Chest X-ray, AP view. Patient: 24 years old, sex F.
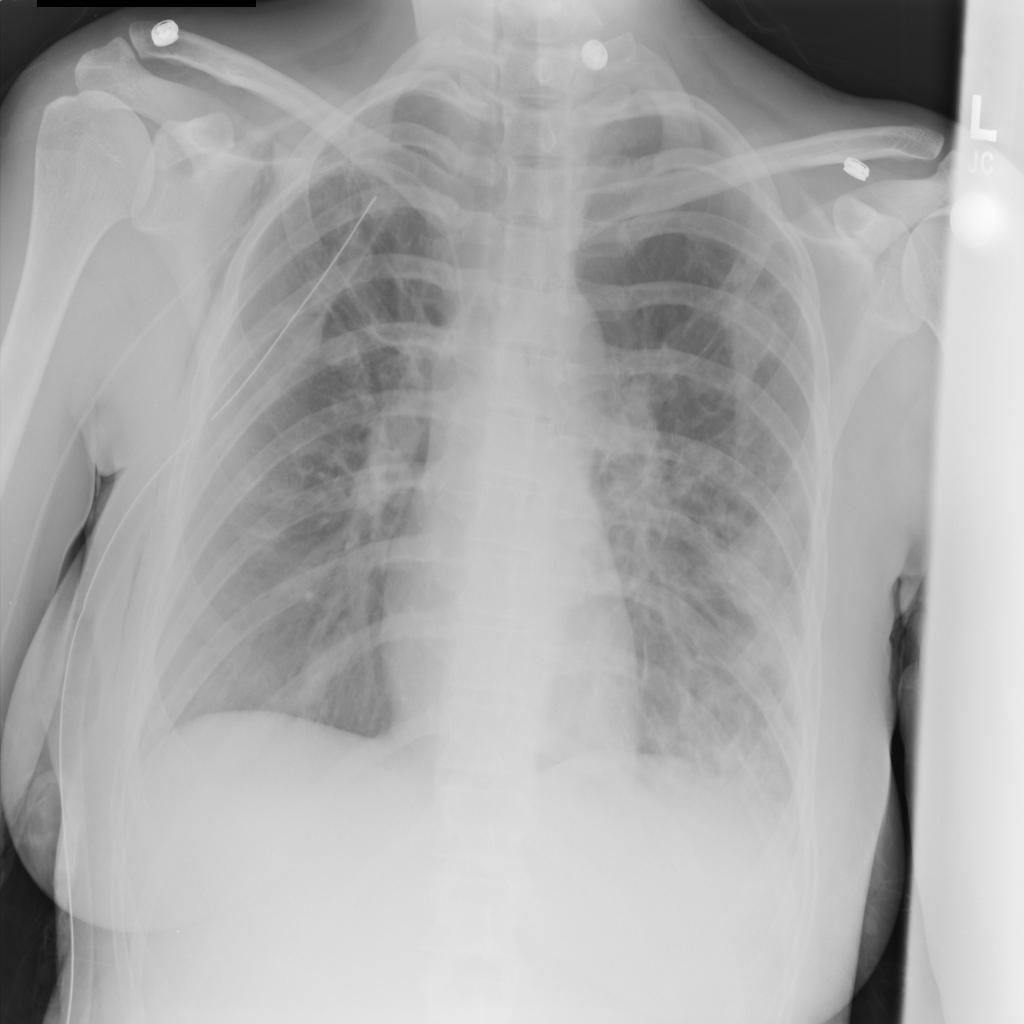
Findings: Emphysema, Nodule